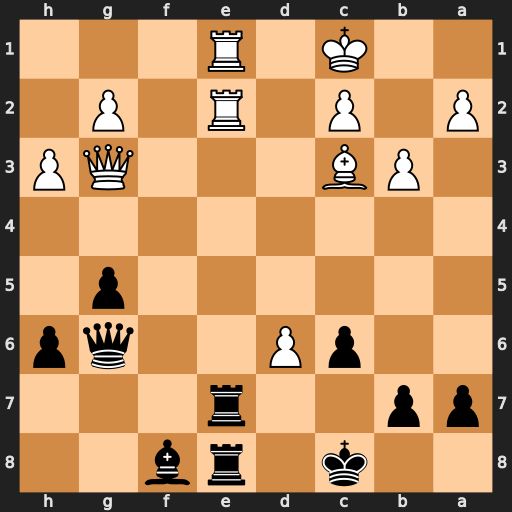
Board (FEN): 2k1rb2/pp2r3/2pP2qp/6p1/8/1PB3QP/P1P1R1P1/2K1R3
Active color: b
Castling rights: -
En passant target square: -
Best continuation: Rxe2 Qg4+ R2e6